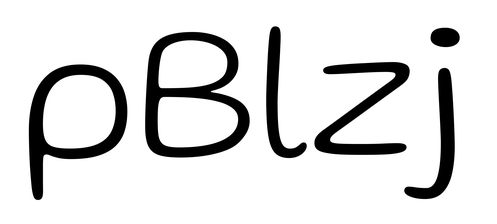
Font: Gluten_ExtraLight